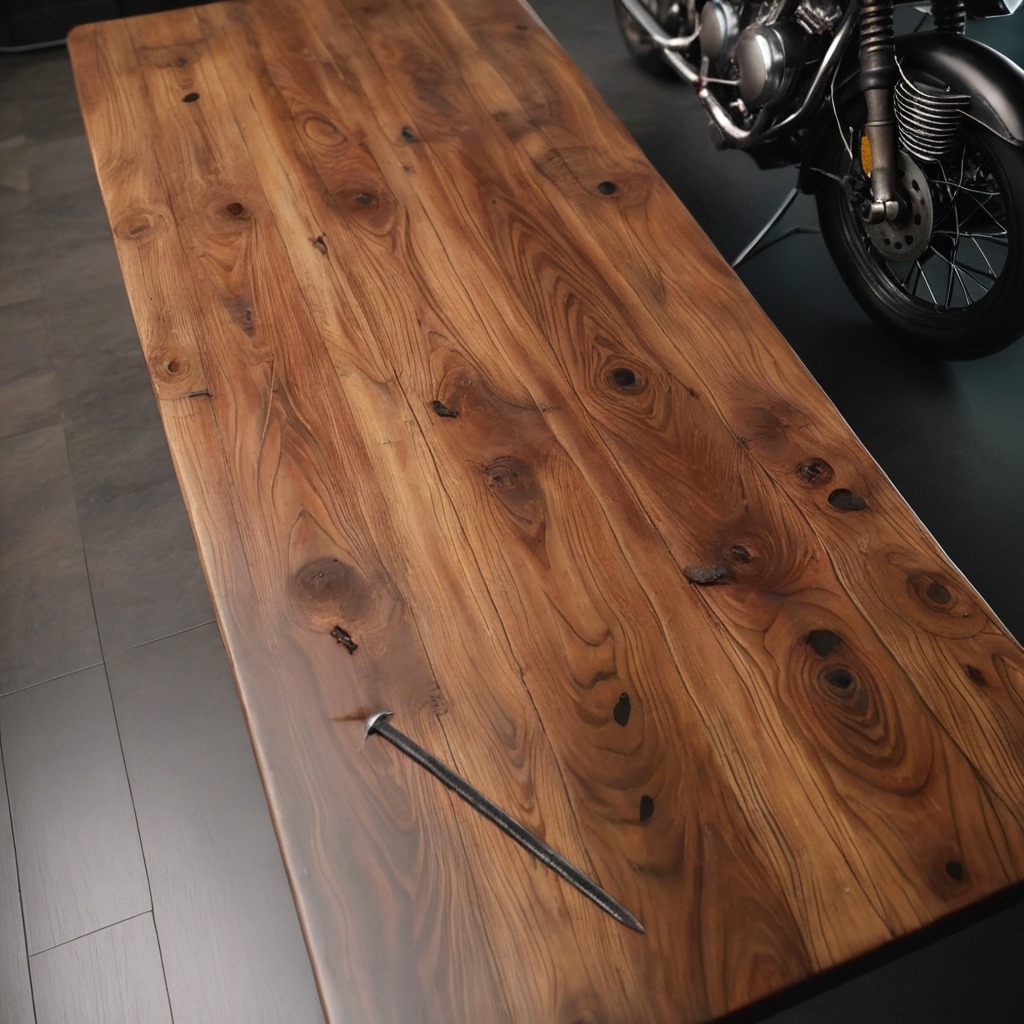
An iron nail lies on the wooden table in the vintage motorcycle garage.